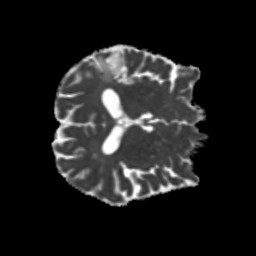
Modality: MD
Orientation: axial
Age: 63
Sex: male
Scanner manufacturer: siemens
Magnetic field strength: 3 T
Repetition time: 5.25 s
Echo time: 0.08 s